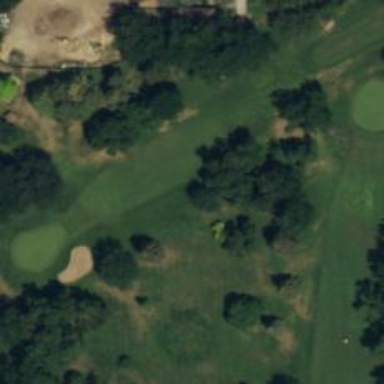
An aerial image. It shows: View of golf hole.